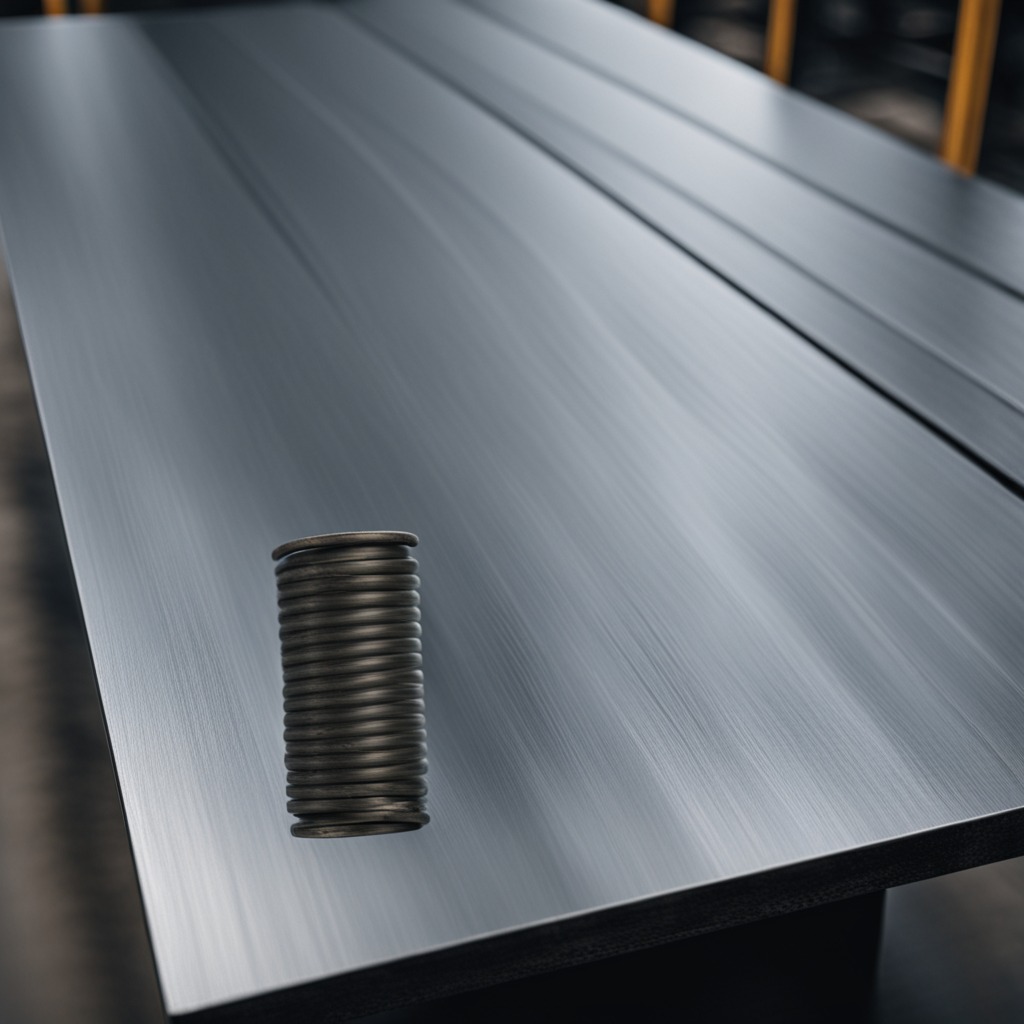
A coiled metal spring is lying on a cold steel table in a mining workshop.